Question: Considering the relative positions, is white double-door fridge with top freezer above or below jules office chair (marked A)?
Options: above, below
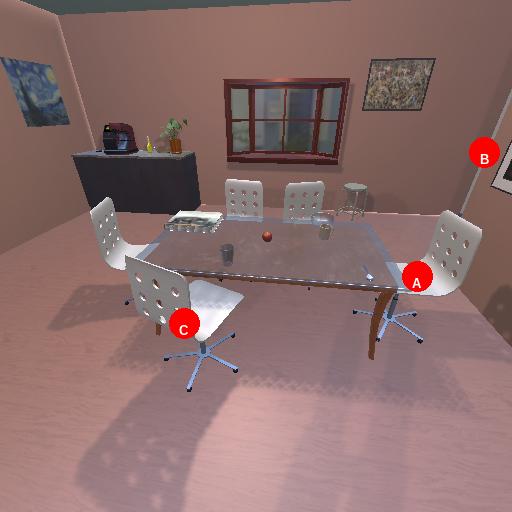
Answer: above